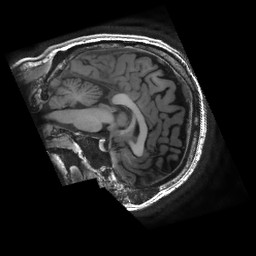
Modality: T1w
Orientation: sagittal
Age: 39
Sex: male
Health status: healthy
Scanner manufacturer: ge
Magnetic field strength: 3 T
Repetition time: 0.008404 s
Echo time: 0.00308 s